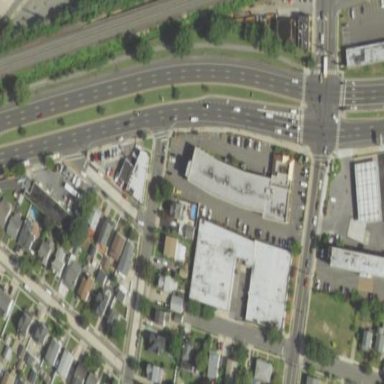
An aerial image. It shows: Retail area.